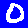
Digit: 0